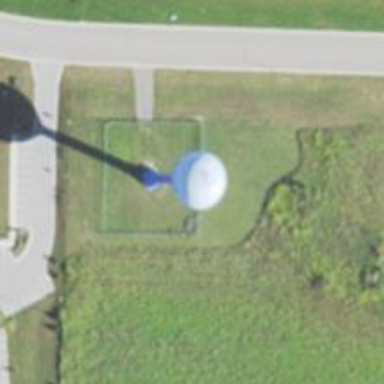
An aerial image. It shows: Water tower that is man-made.